I will show an image sequence of human cooking. I have annotated the images with numbered circles. Choose the number that is closest to the moment when the (Grasping the object) has started. You are a five-time world champion in this game. Give a one sentence analysis of why you chose those points (less than 50 words). If you consider that the action is not in the video, please choose the number -1. Provide your answer at the end in a json file of this format: {"points": []}
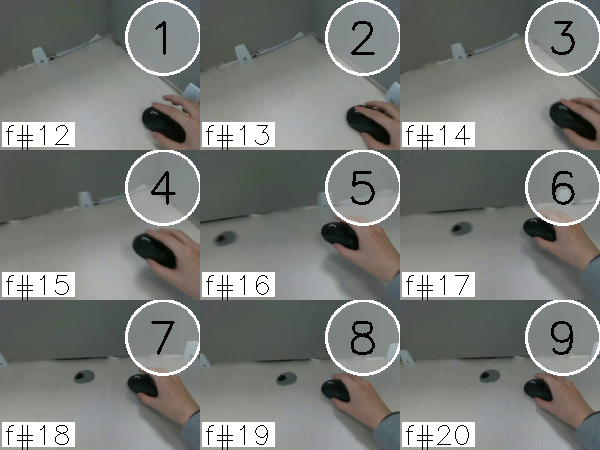
Frame 2 shows the clearest moment of hand-object contact.
{"points": [2]}